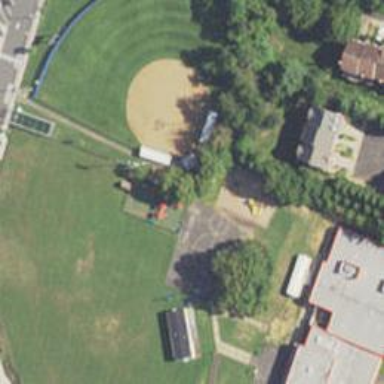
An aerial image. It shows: Softball pitch with dirt surface for leisure land.